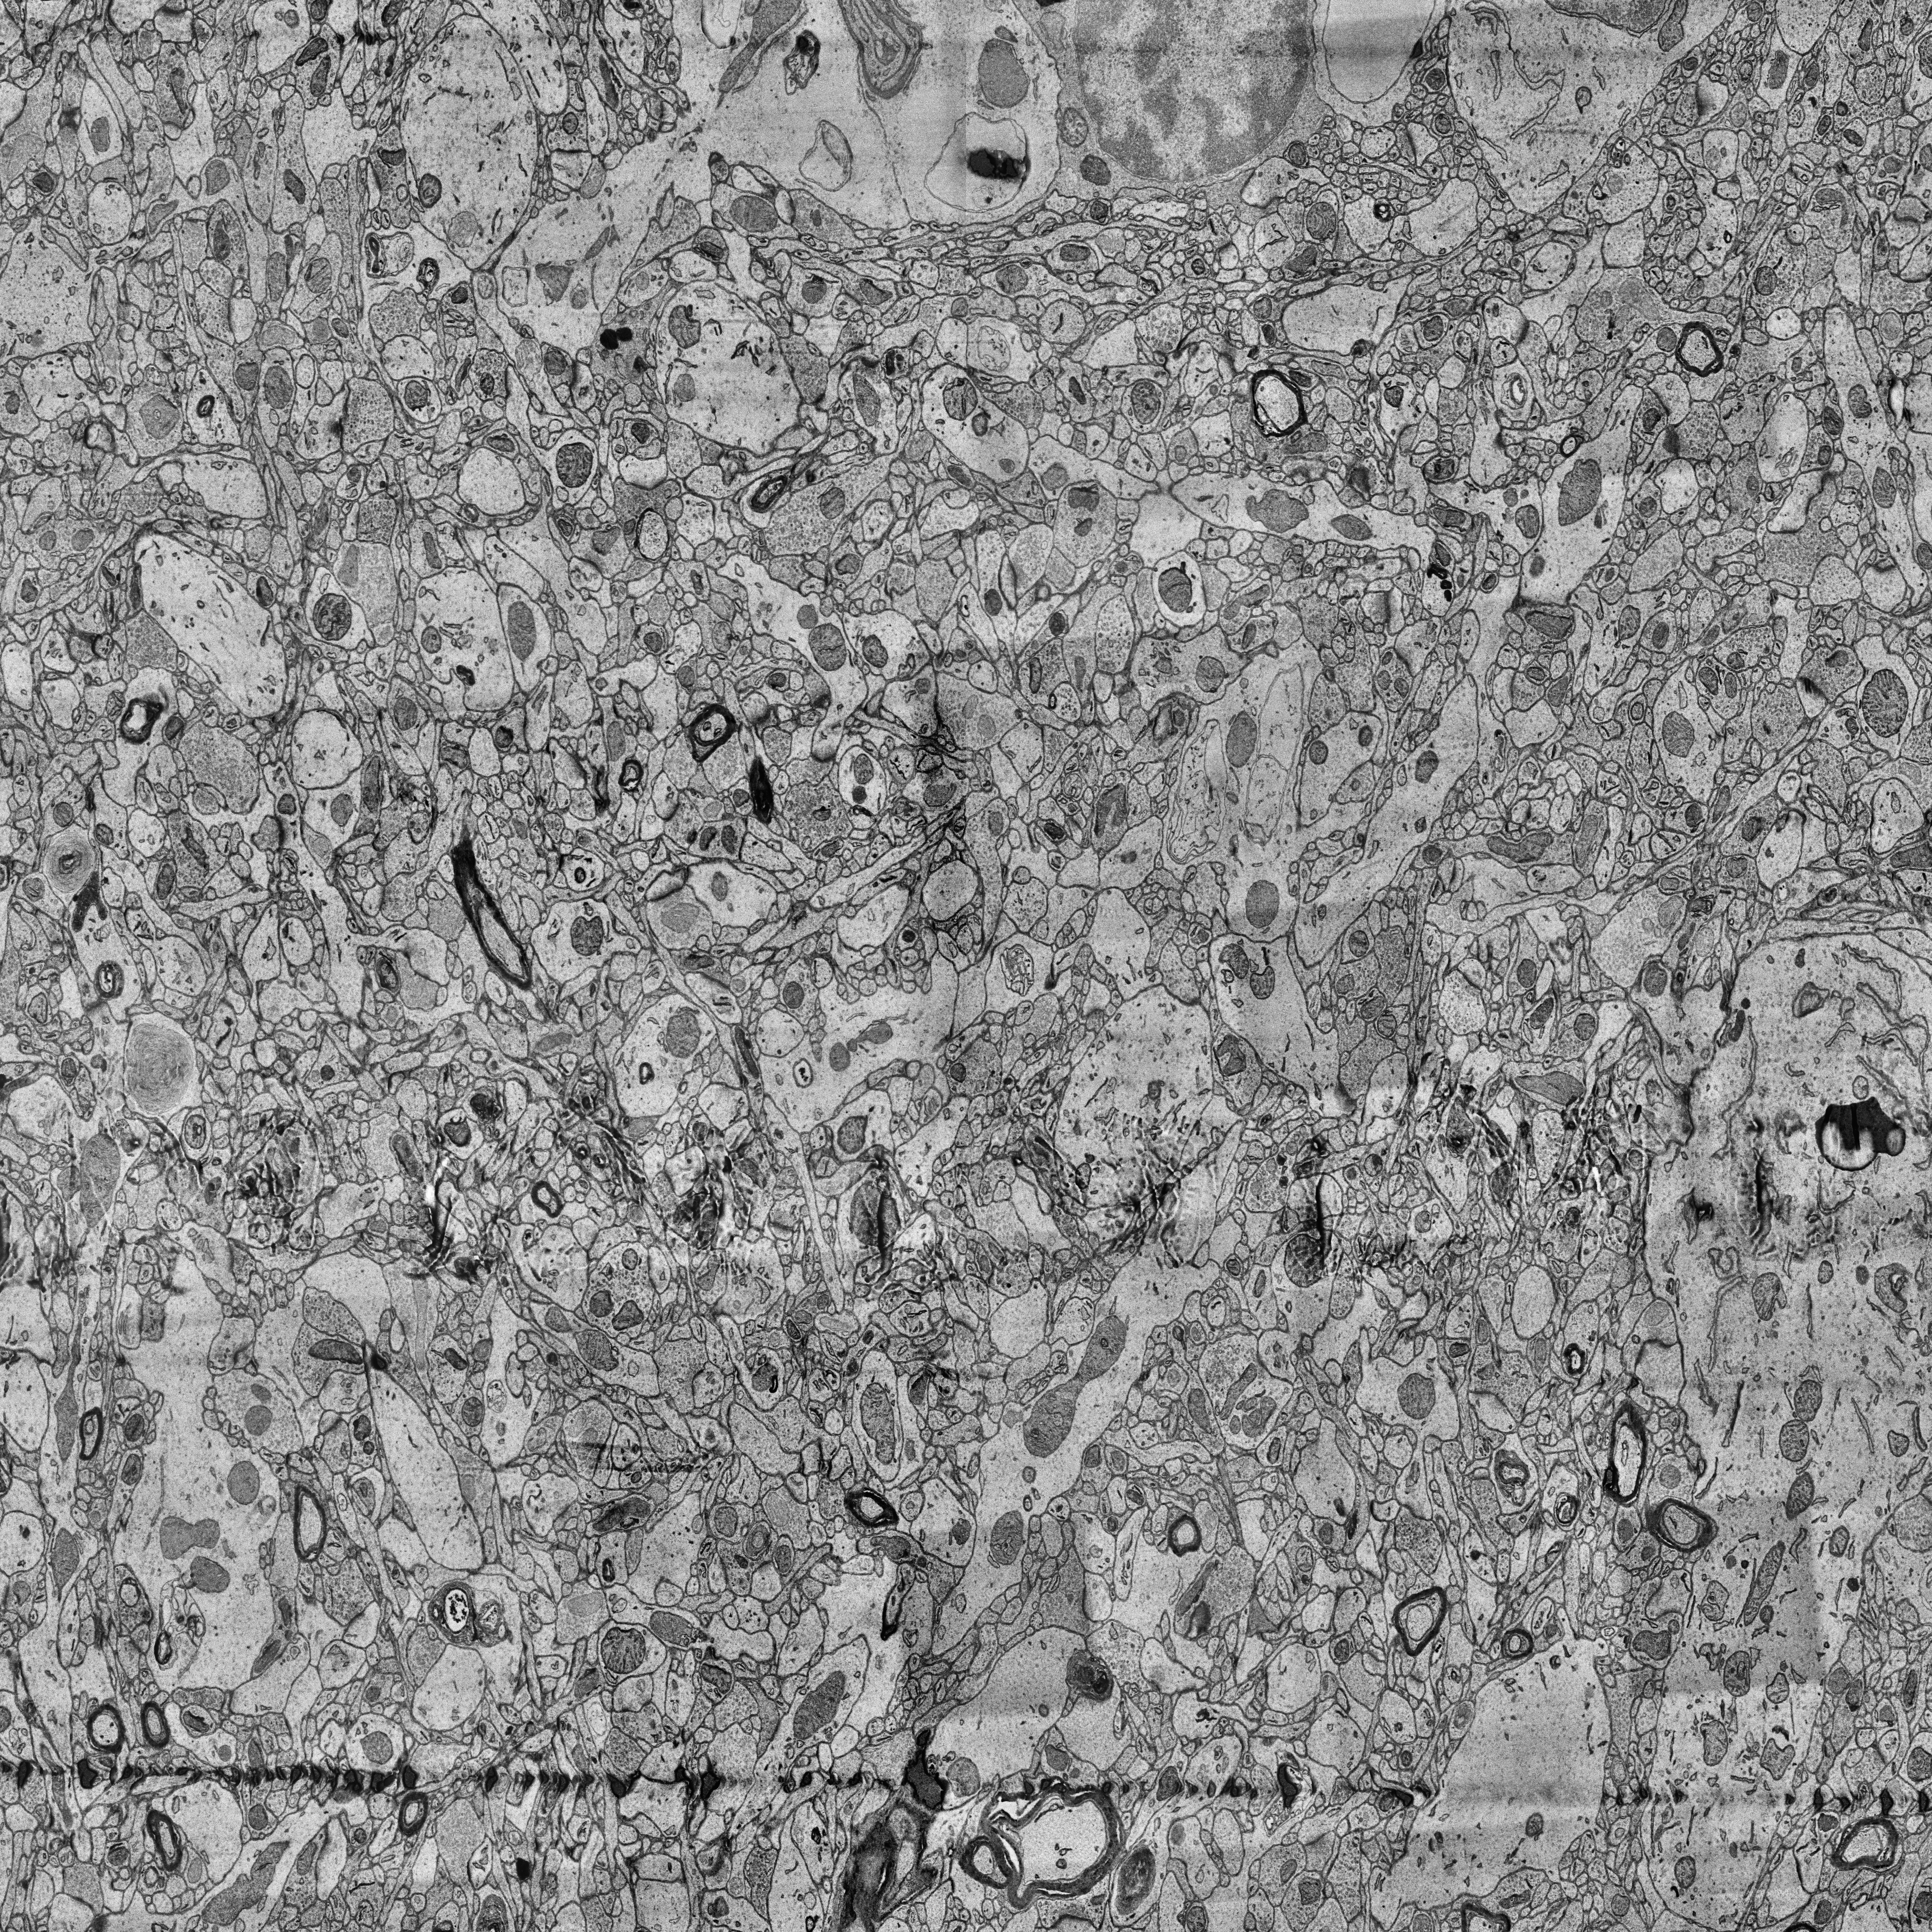
Electron microscopy slice of human cortex tissue
Slice depth (z): 166
Mitochondria instances in slice: 484